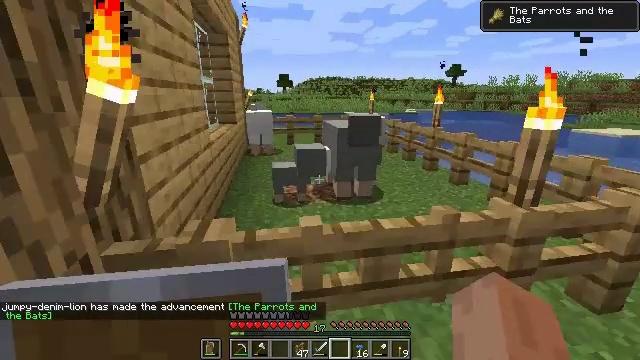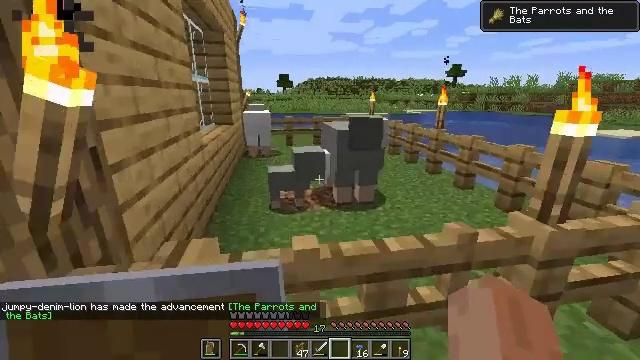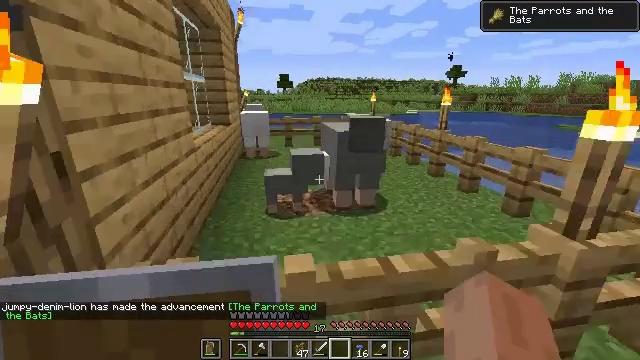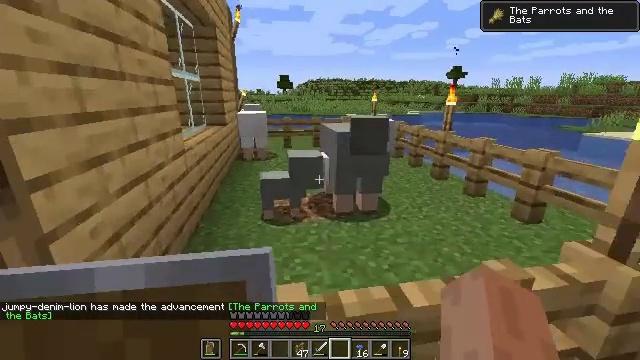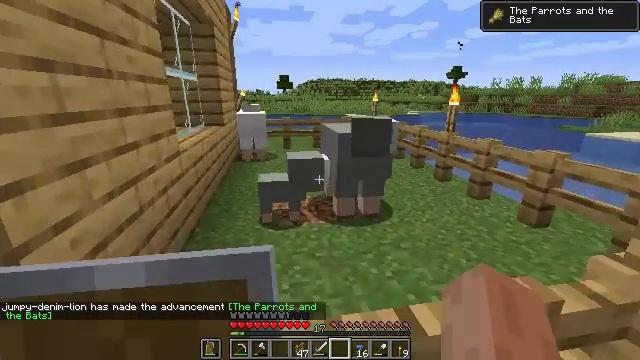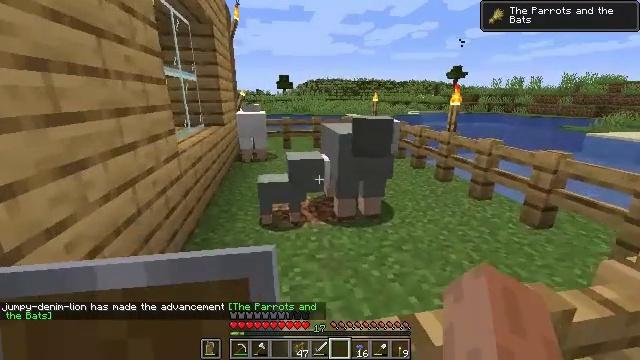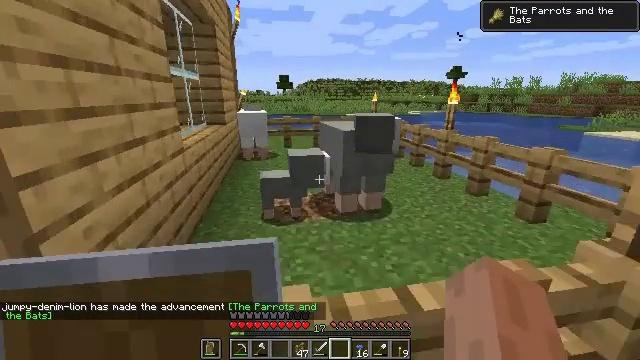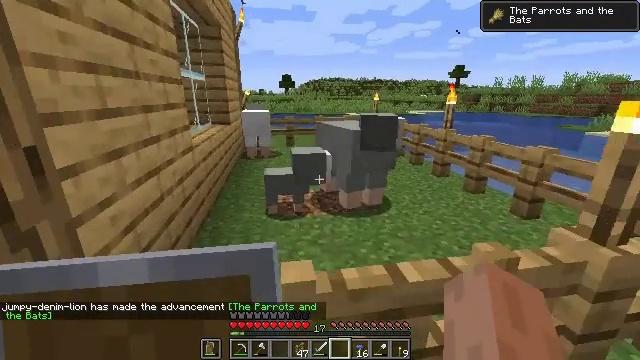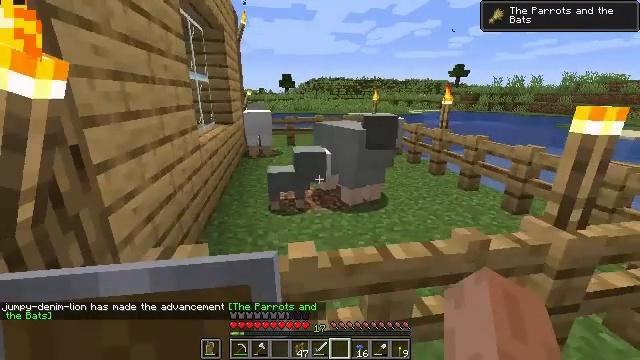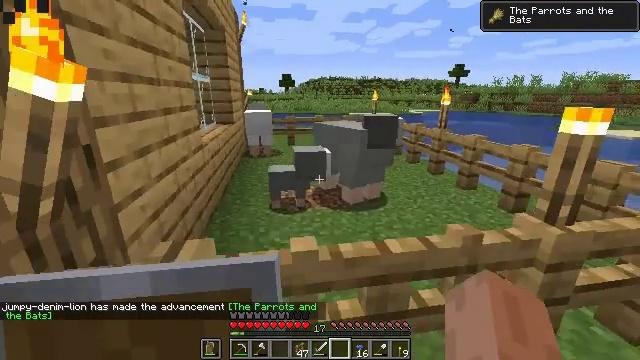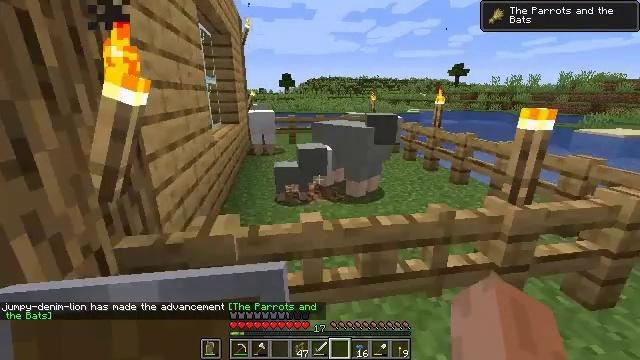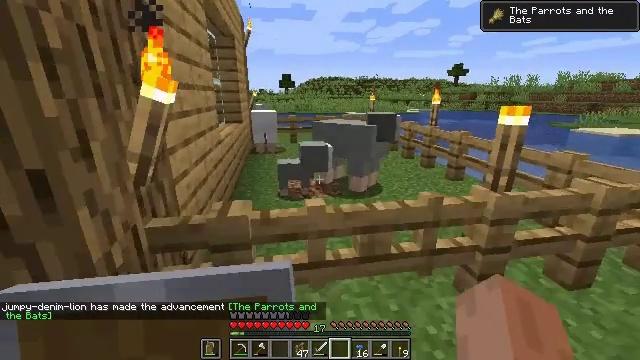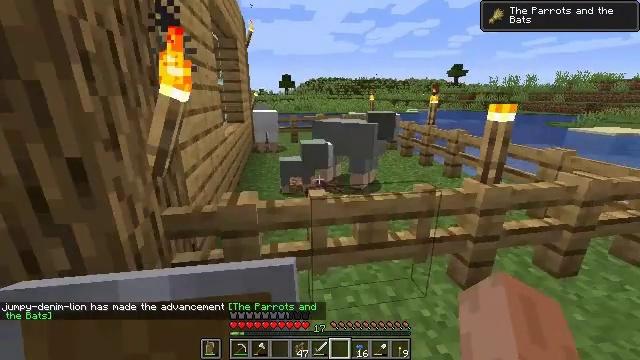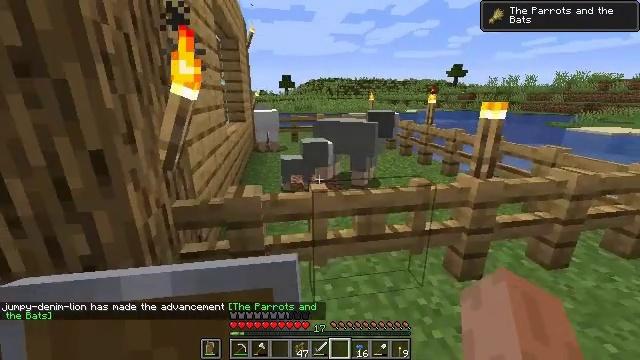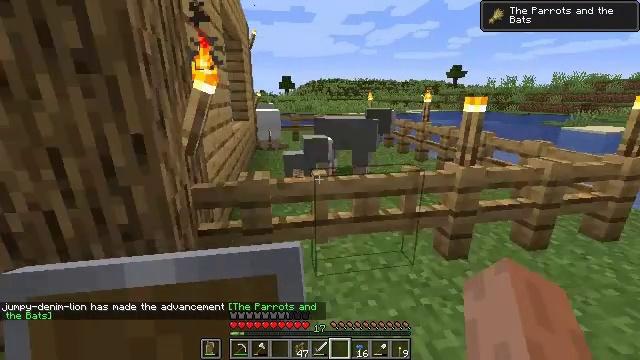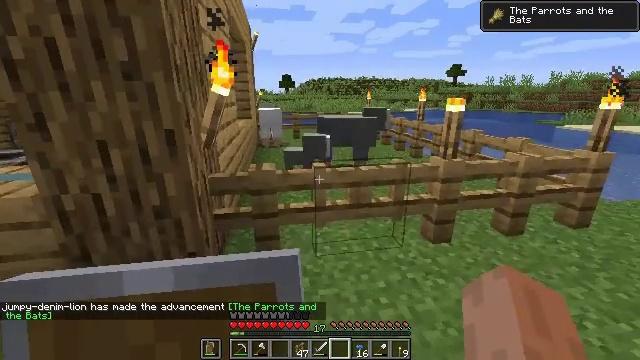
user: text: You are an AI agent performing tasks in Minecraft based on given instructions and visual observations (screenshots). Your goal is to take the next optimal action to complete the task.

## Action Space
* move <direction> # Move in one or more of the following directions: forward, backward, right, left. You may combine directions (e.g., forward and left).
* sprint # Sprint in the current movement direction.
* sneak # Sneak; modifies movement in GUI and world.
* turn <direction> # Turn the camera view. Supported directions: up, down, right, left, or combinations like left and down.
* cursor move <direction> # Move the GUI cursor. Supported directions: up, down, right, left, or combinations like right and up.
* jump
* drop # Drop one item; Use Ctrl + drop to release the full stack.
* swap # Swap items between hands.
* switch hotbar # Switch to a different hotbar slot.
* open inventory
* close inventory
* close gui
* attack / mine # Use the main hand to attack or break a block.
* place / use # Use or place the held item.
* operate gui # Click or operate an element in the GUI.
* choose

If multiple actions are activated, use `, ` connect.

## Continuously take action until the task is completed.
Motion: motion action
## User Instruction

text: Craft an iron hoe using a crafting table.
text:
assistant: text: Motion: move forward
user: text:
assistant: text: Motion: move forward
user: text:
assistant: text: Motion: move forward
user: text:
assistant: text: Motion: no_op
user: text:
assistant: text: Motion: move back
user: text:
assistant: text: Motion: move back
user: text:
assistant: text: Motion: move back
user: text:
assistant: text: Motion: move back
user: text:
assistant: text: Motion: move back
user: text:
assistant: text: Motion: move back
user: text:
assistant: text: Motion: move back
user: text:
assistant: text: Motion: move back
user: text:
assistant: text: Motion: move back
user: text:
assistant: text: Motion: move back
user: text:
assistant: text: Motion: move back
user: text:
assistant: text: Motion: move back
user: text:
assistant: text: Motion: move back
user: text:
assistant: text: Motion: no_op
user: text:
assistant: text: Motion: no_op
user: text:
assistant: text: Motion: no_op
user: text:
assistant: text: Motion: no_op
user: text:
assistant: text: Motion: no_op
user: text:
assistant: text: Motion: move forward
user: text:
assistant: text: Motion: move forward
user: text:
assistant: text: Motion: move forward
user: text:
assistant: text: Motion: move forward
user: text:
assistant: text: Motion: move forward
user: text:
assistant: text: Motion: move forward
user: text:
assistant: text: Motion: move forward
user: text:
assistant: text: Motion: move forward